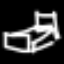
Label: bed